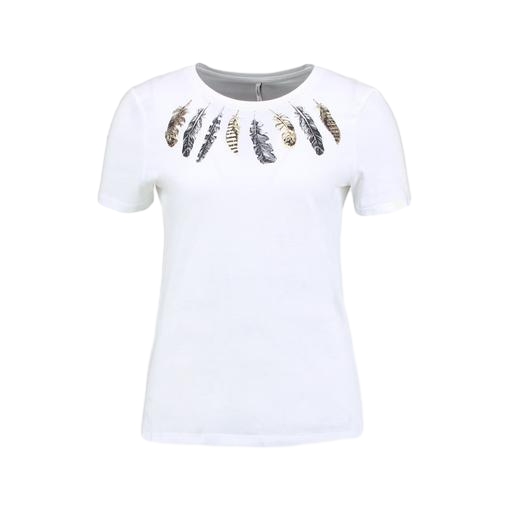
white embellished t-shirt, white petite t-shirt only macy, white printed t-shirt, white background